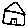
Label: house